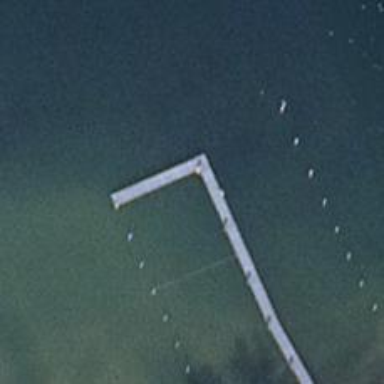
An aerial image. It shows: Man-made pier.